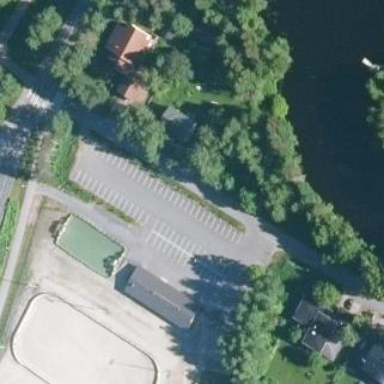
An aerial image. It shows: Unpaved surface parking area.